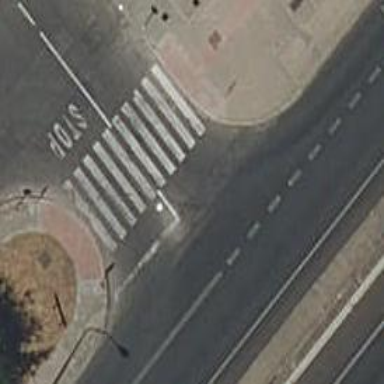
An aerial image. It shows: Footway with asphalt surface and zebra crossing.